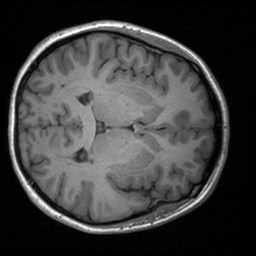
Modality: T1w
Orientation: axial
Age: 22
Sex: female
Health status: healthy
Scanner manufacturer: siemens
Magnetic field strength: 3 T
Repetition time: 1.9 s
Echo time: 0.00226 s